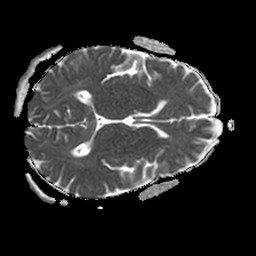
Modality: ADC
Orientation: axial
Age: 38
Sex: male
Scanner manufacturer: philips
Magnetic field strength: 1.5 T
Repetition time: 4.6 s
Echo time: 0.07505 s